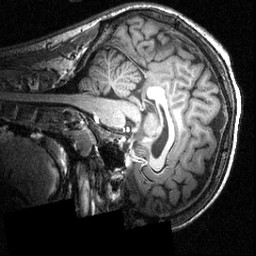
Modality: T1w
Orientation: sagittal
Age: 24
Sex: male
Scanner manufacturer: siemens
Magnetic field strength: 3.951 T
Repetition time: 1.5 s
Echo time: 0.00335 s